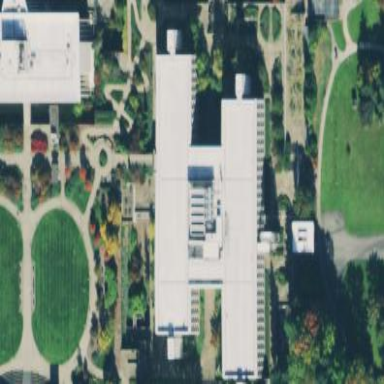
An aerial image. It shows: Government office building.